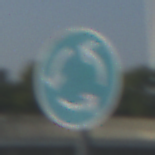
Verkehrszeichen: Kreisverkehr
Umgebung: Outdoor, Urban
Tageszeit: SunriseSunset
Wetter: Clear
Licht: Natural
Jahreszeit: NotSpecified
Kontrast: MediumContrast